Field crop: maize
Growth stage: 2
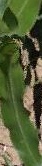
Species: maize